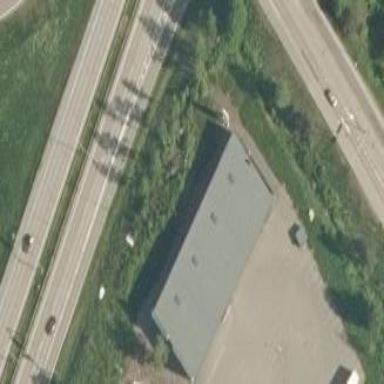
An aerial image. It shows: Retail building.